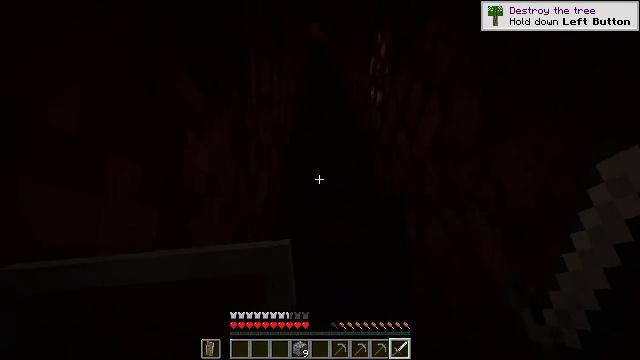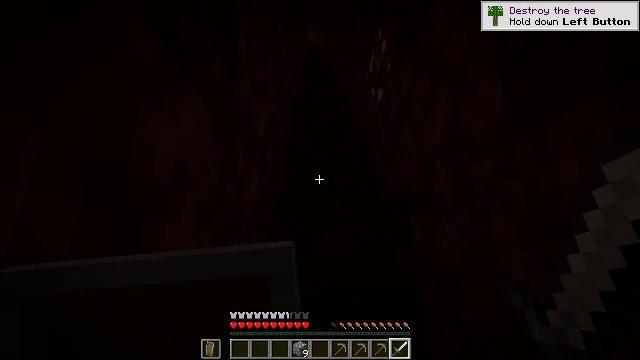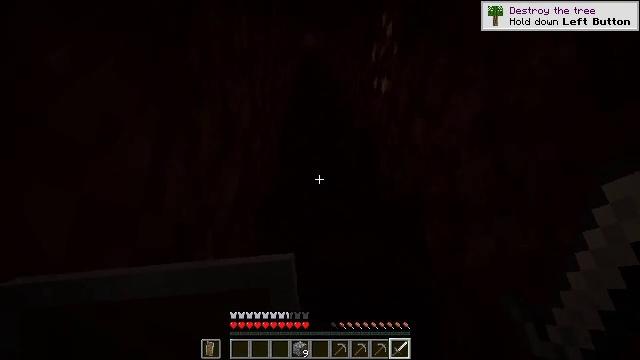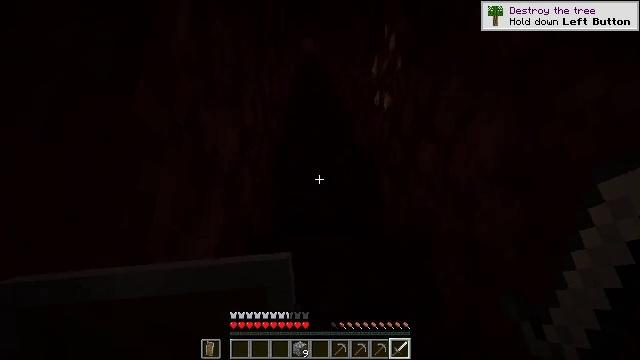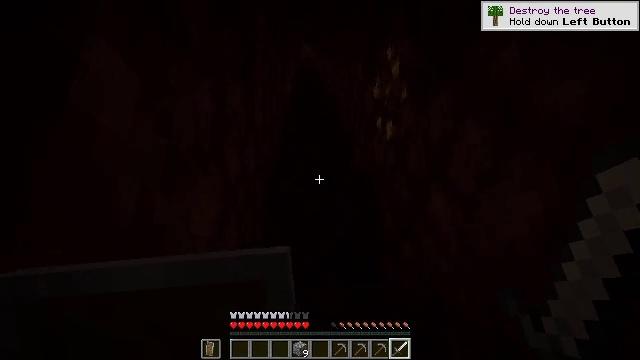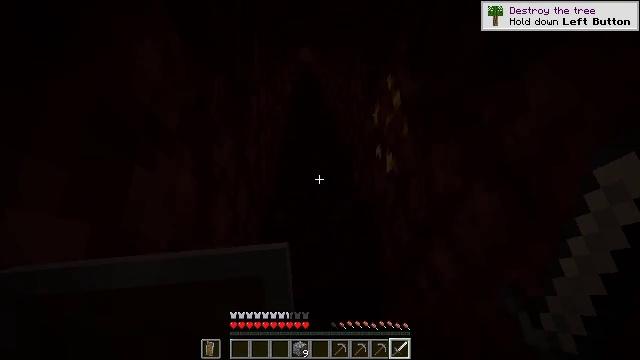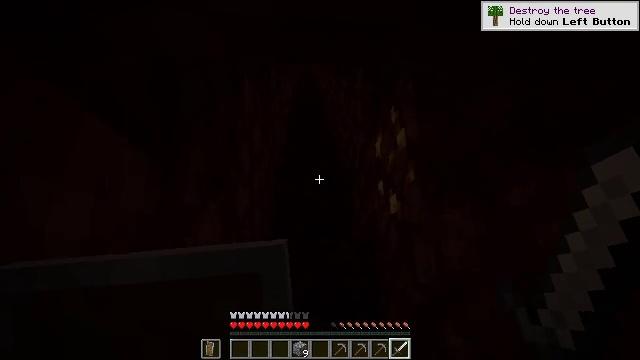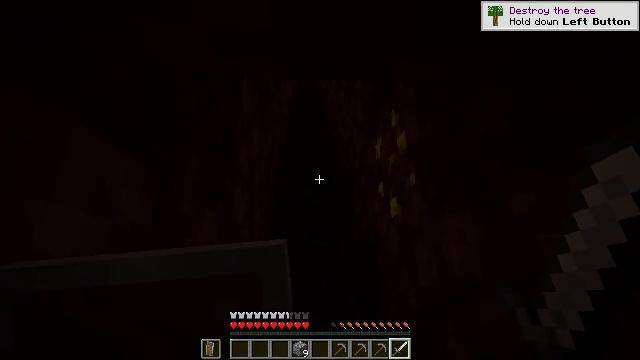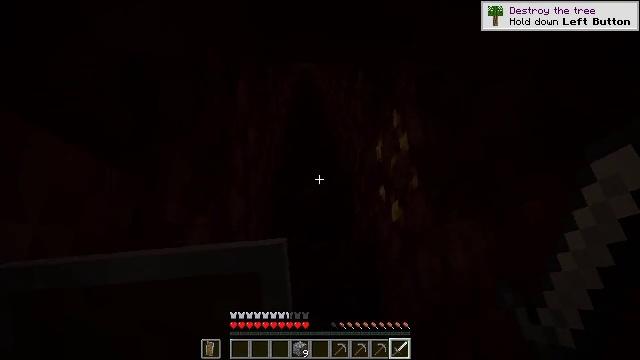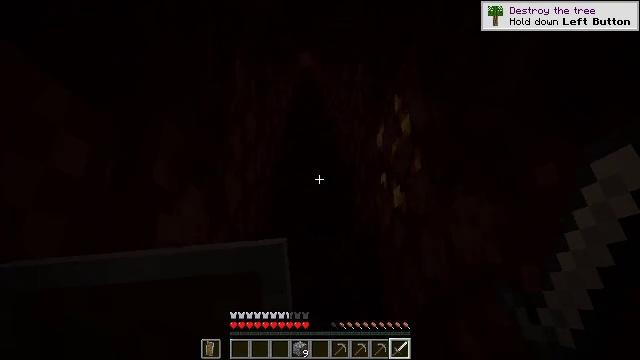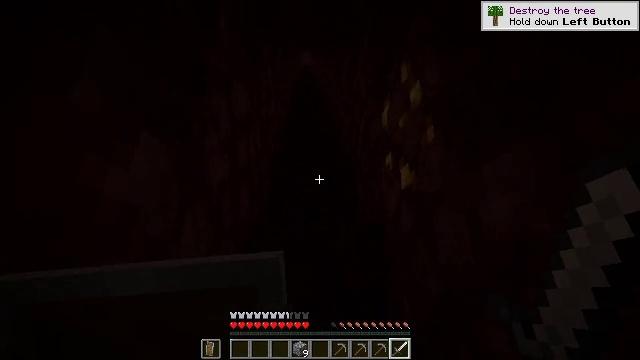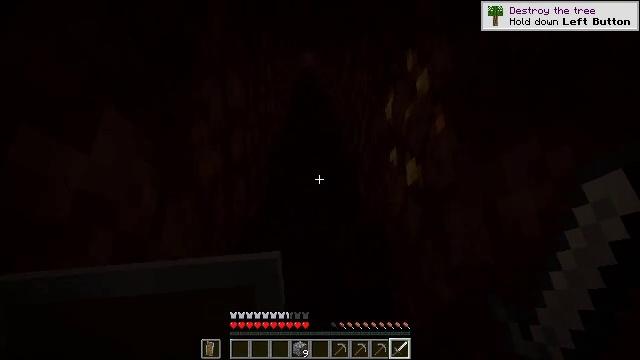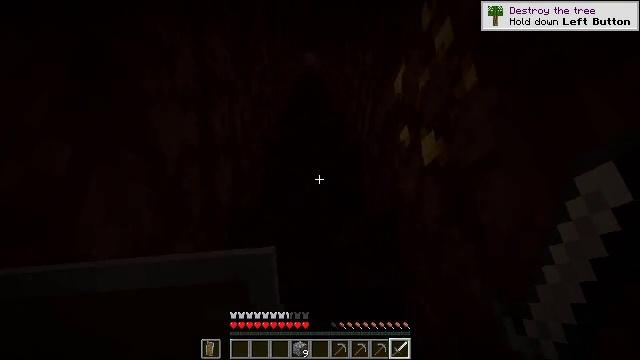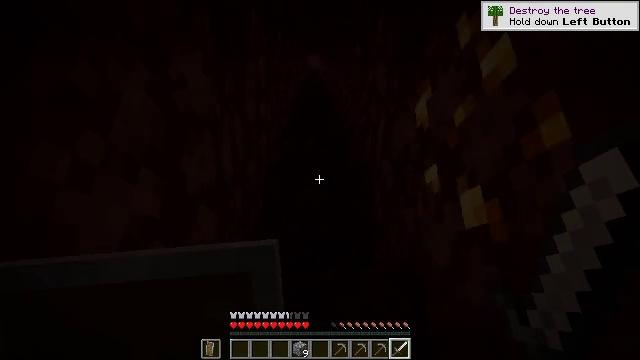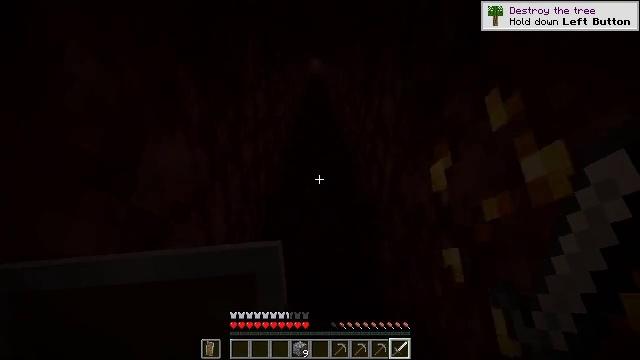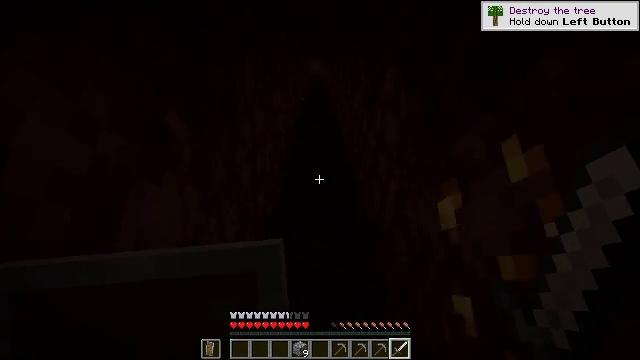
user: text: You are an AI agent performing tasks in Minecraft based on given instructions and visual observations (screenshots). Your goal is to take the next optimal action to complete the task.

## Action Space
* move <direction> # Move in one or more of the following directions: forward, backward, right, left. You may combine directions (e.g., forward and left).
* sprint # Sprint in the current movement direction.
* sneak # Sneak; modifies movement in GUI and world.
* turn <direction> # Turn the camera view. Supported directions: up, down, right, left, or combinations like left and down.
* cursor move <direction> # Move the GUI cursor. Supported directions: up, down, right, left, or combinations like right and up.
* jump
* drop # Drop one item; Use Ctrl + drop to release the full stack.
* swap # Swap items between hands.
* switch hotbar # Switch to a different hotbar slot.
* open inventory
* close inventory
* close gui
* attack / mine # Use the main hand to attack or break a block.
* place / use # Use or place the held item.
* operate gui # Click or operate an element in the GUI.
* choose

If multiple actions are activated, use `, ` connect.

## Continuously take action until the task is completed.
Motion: motion action
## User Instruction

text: Gather nether gold ore using a pickaxe.
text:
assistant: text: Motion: move forward, turn up, jump
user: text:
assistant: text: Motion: move forward, turn up, jump
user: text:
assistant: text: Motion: move forward, jump
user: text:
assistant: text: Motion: move forward, jump
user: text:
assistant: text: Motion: move forward, jump
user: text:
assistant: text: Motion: move forward, jump
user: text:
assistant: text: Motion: move forward, jump
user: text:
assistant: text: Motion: move forward, jump
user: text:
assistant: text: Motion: move forward, jump
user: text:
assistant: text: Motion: move forward, jump
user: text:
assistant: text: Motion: move forward, jump
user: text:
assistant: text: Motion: move forward, jump
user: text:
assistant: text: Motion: move forward, turn left, jump
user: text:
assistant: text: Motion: move forward, jump
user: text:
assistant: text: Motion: move forward, jump
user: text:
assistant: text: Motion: move forward, jump
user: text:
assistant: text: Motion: move forward, jump
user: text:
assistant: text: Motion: move forward, jump
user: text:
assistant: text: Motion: move forward, jump
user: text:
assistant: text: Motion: move forward, jump
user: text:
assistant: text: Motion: move forward, jump
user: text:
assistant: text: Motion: move forward, jump
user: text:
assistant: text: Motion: move forward, jump
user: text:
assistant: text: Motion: move forward, jump
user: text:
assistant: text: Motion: move forward, jump
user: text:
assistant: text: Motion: move forward, jump
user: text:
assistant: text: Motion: move forward, jump
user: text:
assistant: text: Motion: move forward, jump
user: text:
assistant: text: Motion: move forward, jump
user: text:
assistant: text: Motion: move forward, jump